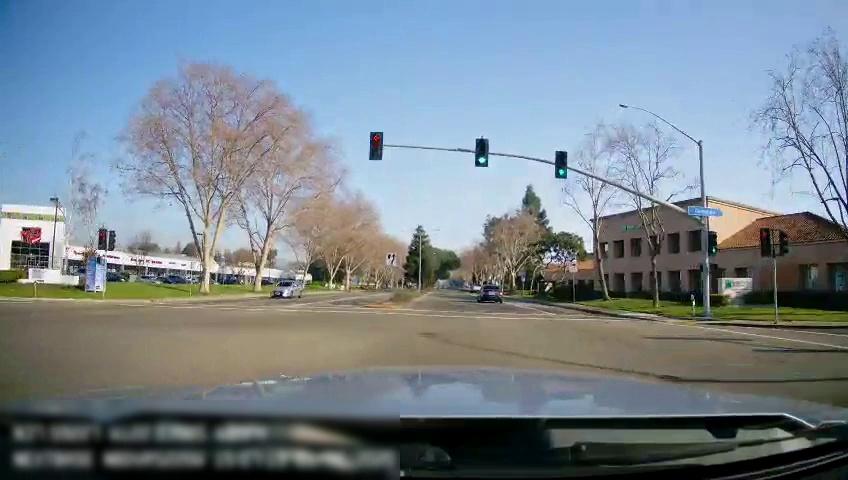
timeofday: Day
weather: Sunny
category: Drivable Space
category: Vehicles | Truck
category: Vehicles | Car
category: Vehicles | Car
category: Lanes | Current Lane
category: Lanes | Alternate Lane
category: Lanes | Opposite Lane
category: Traffic | Signs
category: Traffic | Lights
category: Traffic | Lights
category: Traffic | Lights
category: Traffic | Signs
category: Traffic | Signs
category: Traffic | Lights
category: Traffic | Lights
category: Traffic | Lights
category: Traffic | Lights
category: Traffic | Lights